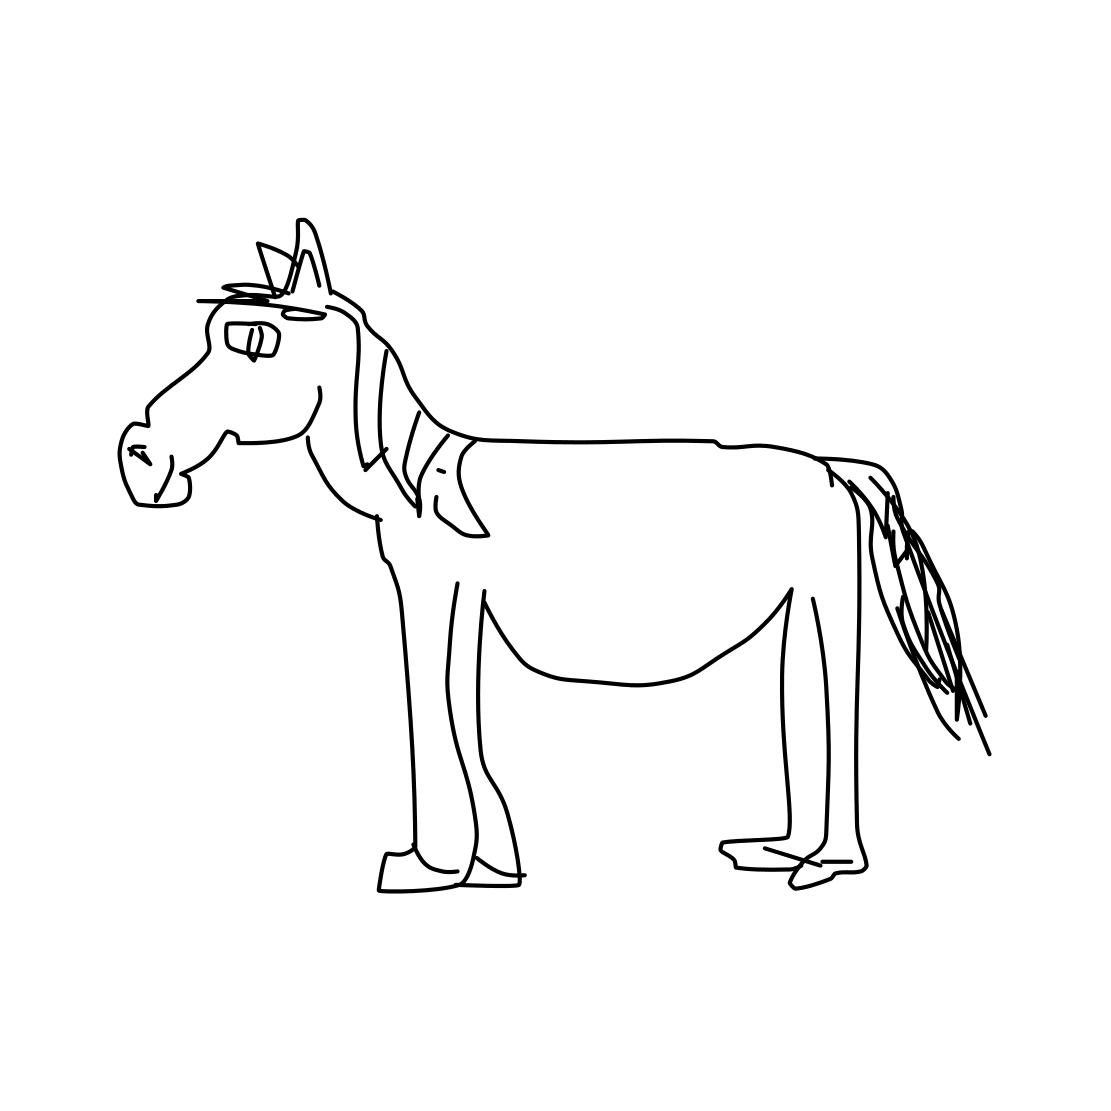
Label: horse